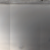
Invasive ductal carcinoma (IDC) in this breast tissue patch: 0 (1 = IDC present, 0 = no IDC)